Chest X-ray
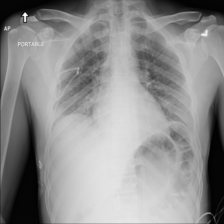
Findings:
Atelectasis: negative
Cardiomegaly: negative
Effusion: negative
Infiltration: negative
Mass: negative
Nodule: positive
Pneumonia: negative
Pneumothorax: negative
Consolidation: negative
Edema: negative
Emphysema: negative
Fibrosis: negative
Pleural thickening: negative
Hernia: negative